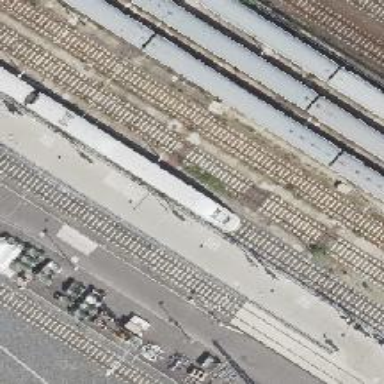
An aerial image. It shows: Yard meant for services.